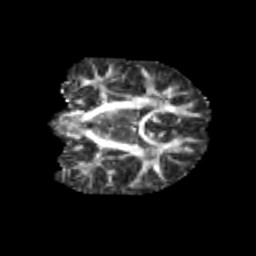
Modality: FA
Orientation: coronal
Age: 9
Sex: male
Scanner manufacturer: siemens
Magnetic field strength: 3 T
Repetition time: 3.8 s
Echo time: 0.07 s